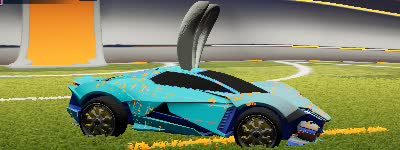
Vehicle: werewolf